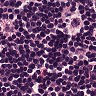
Metastatic tissue present: no